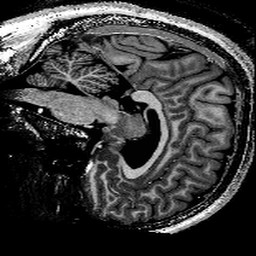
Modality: T1w
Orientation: sagittal
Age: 25
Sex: male
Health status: healthy
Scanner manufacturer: siemens
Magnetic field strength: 9.4 T
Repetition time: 6 s
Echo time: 0.003 s